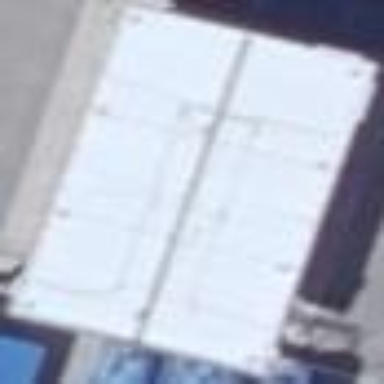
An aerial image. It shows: View of roof of building.